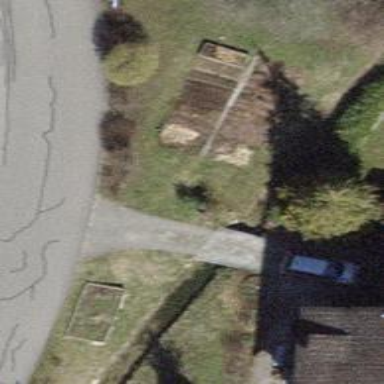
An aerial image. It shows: Driveway made of paving stones.